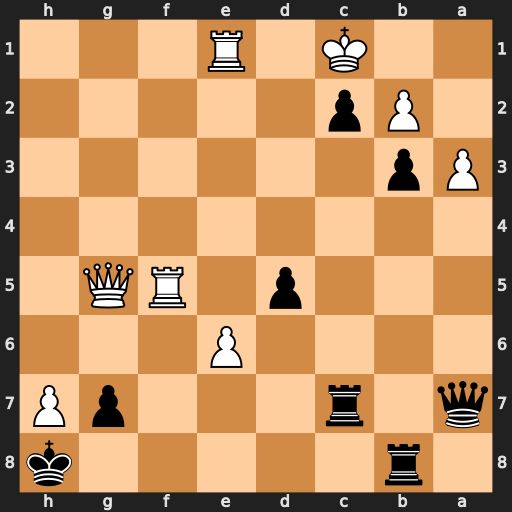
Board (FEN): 1r5k/q1r3pP/4P3/3p1RQ1/8/Pp6/1Pp5/2K1R3
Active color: b
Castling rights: -
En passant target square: -
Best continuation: Qxa3 Qd8+ Rxd8